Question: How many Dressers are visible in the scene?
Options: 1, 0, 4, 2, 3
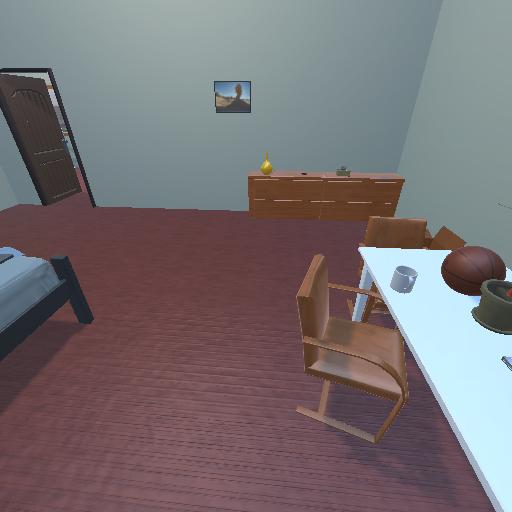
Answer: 1